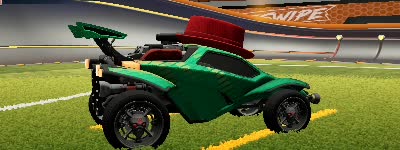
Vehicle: octane